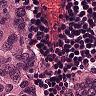
Metastatic tissue present: yes